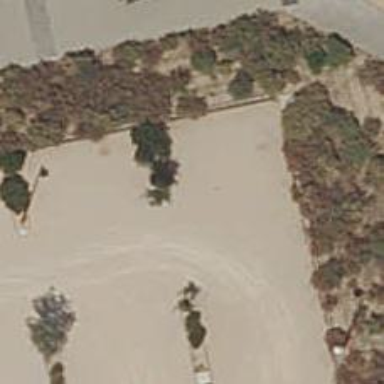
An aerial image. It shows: Parking aisle with sand surface.